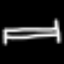
Label: bed